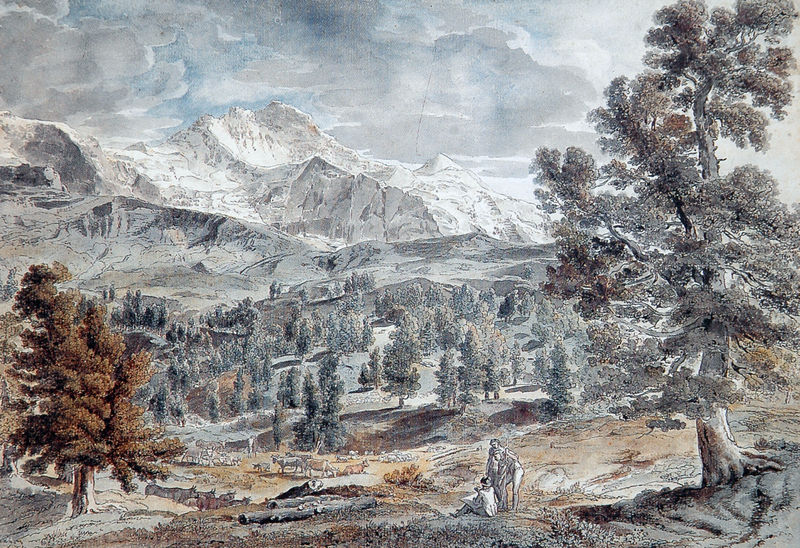
Titel: Blick auf die Jungfrau von der Bustiglenalp mit Maler und Hirten
Künstler: Joseph Anton Koch
Standort: Mannheim
Institution: Städtische Kunsthalle Mannheim
Schlagwörter: baum, berg, blau, dunkel, felsen, himmel, laub, mann, schatten, weiß, wolken, aquarell, baumstämme, bäume, grün, landschaft, menschen, sitzen, braun, frau, grau, hell, holz, kreide, licht, männer, szene, zeichnung, ausblick, eis, gras, rot, schnee, tier, tiere, weg, wiese, wolke, mensch, stehen, stein, steine, baumstamm, kalt, kühe, natur, stamm, vieh, weide, einsam, sonne, sitzend, kind, paar, tal, wald, zart, pferde, stock, sitz, berge, fels, gebirge, gipfel, gletscher, dorf, dunkelgrün, grafik, herde, kuh, rind, alm, herbst, winter, picknick, rast, figuren, tannen, staffage, sturm, maler, fein, grass, panorama, rinder, höhe, weiden, alpen, kälte, schneelandschaft, täler, stich, künstler, laubbaum, nadelbaum, jagd, baumgruppe, wurzeln, lanschaft, karg, pfer, wanderer, begegnung, fichten, reif, lesender, eiche, winterlandschaft, frost, raureif, schafe, ochsen, hirte, hirten, schäfer, buche, gebirgskette, grat, hölzer, schneegipfel, griseille, ziegen, schneeberge, mittelgebirge, furche, senner, bergblick, alpenzauberwald, bergpanorama, erster, nordamerika, rauhreif, rotbuche, toere